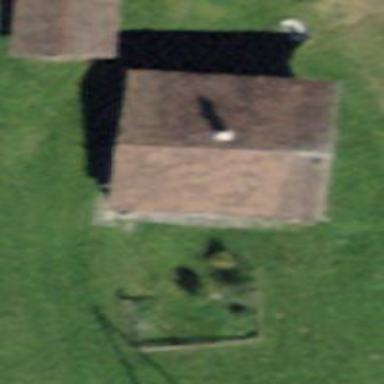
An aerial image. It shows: Farm building.